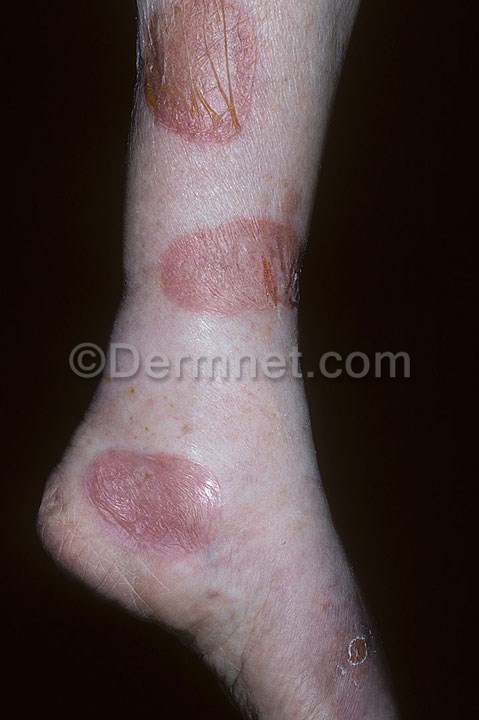
Disease: Bullous Disease Photos